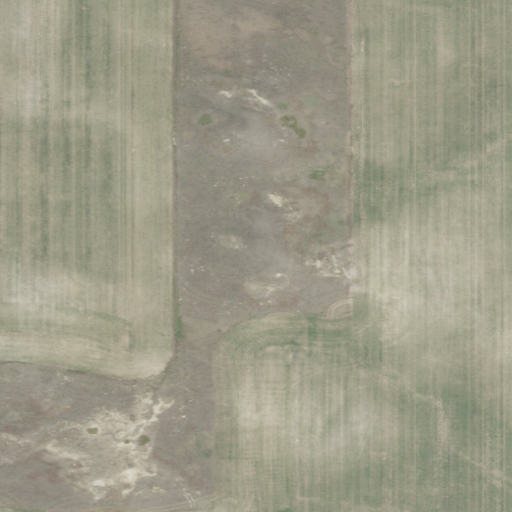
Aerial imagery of mountain in Montana named Twin Buttes containing cultivated crops and grassland